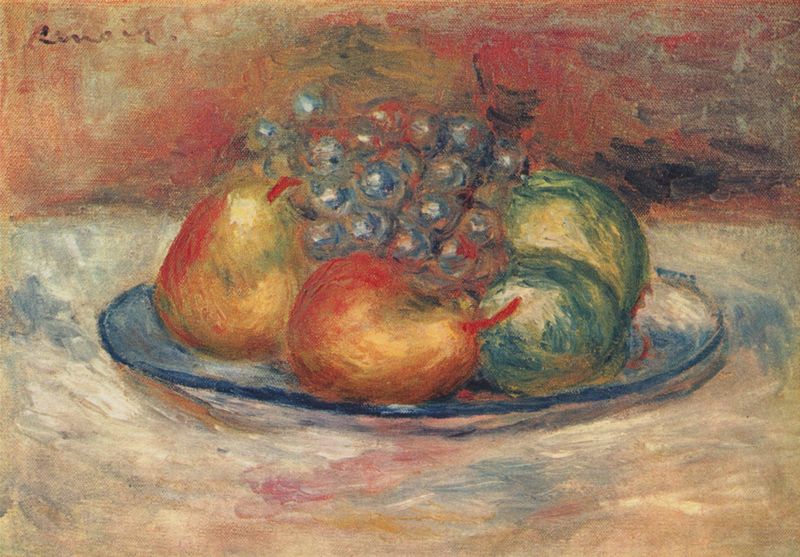
Titel: Stilleben
Künstler: Pierre Auguste Renoir
Standort: Algier
Institution: Sammlung Lopez
Schlagwörter: blau, gemälde, schatten, weiß, aquarell, gelb, grün, impressionismus, braun, bunt, glas, licht, orange, renoir, tisch, ölbild, obst, rot, beige, malerei, wand, schale, teller, signatur, tischdecke, tischtuch, öl, spiegelung, stoff, kontrast, rosa, rund, frucht, früchte, stilleben, stillleben, trauben, apfel, äpfel, farbig, perspektive, warm, abstrakt, farben, modern, farbe, lila, weis, ölgemälde, duktus, realistisch, reflexe, glanz, stil, platte, striche, birne, stiele, stile, birnen, offen, expressionistisch, stengel, leinwand, verschwommen, obstschale, weintrauben, traube, lokalfarbe, obstteller, unschaft, elb, fruch, pierre auguste renoir, nature mort, ot